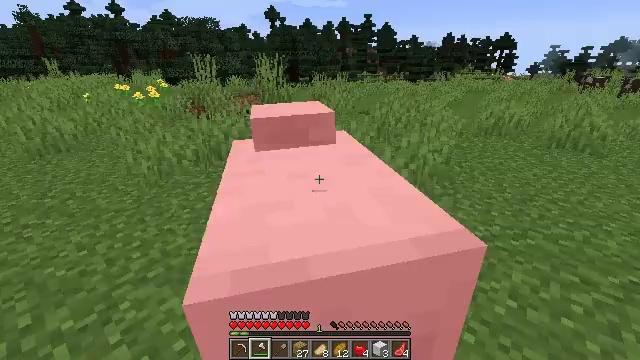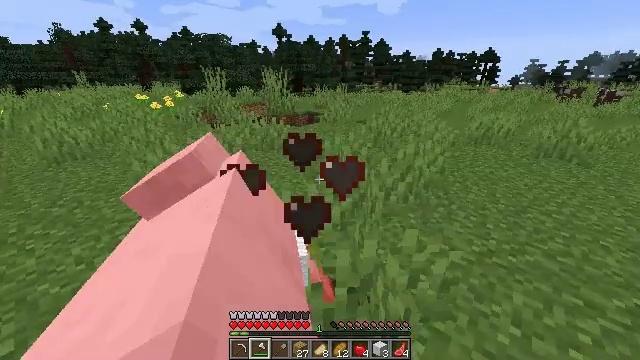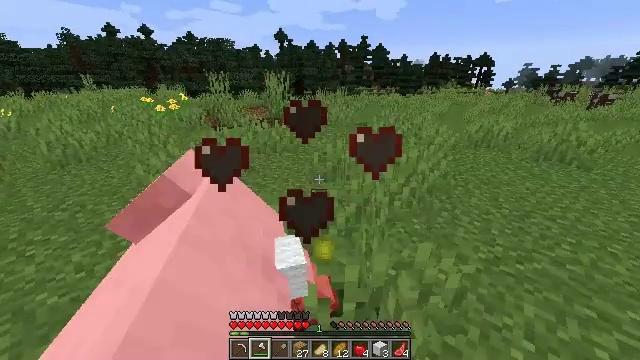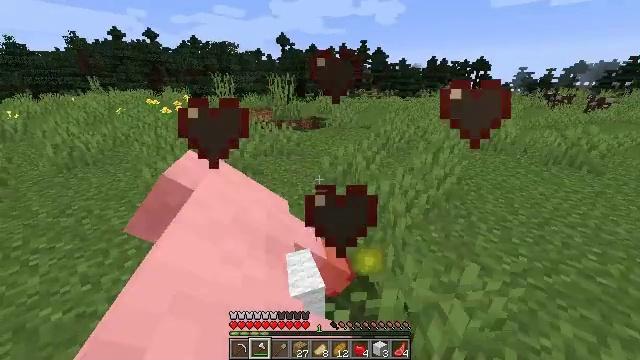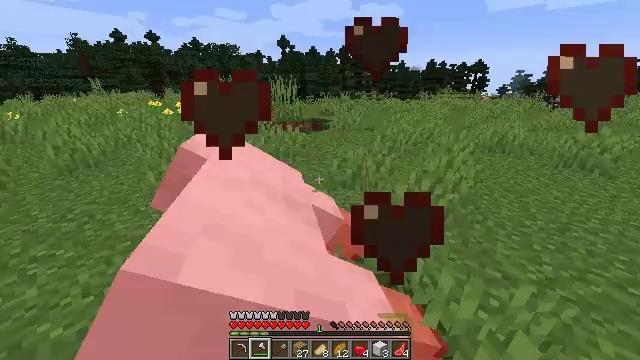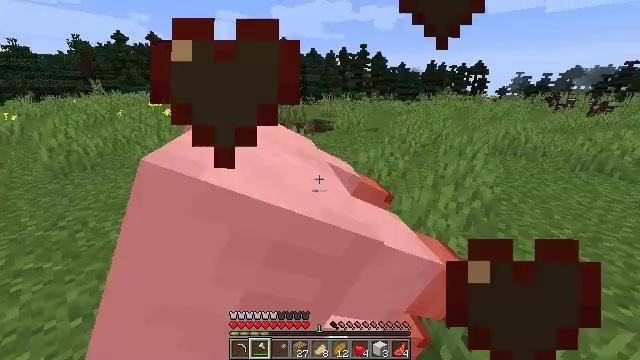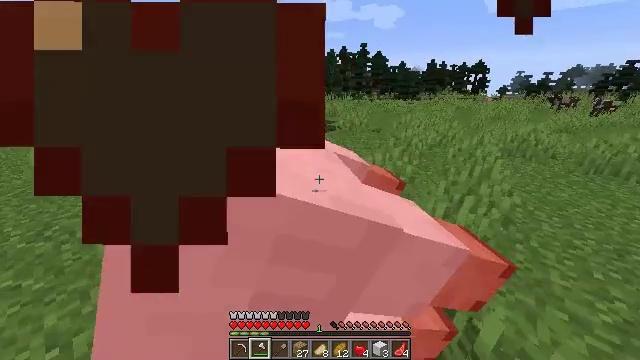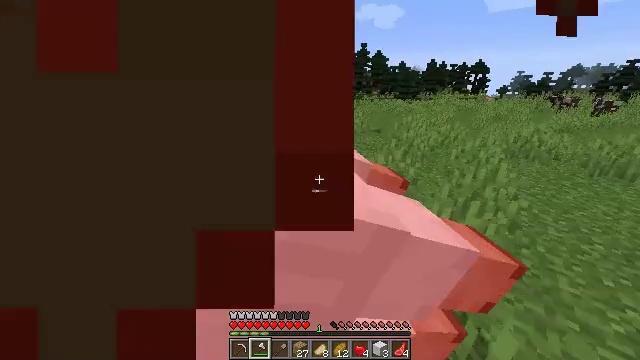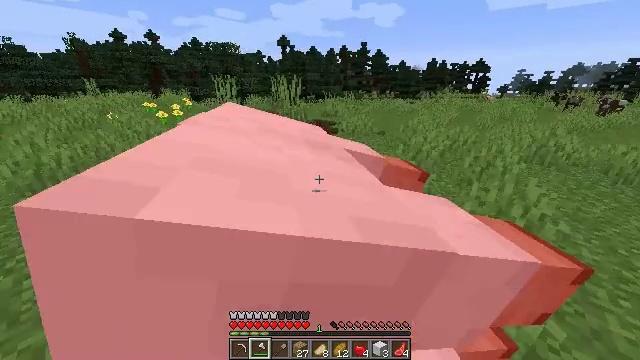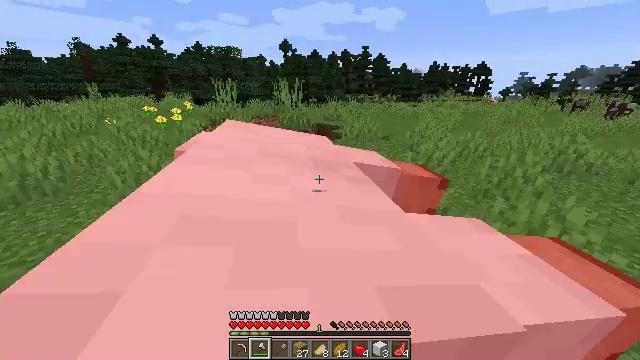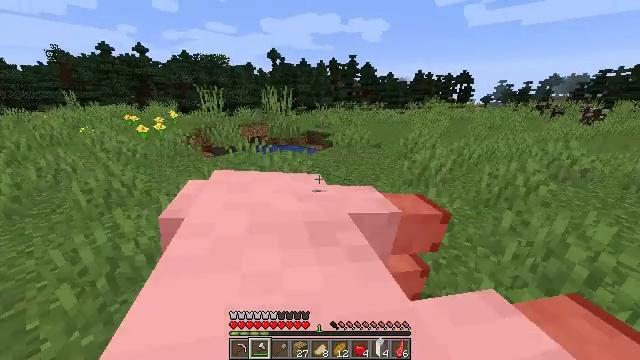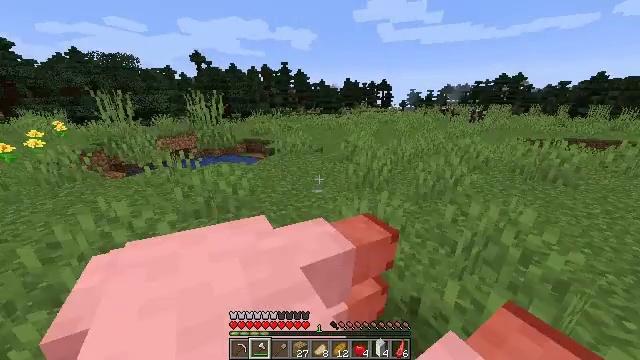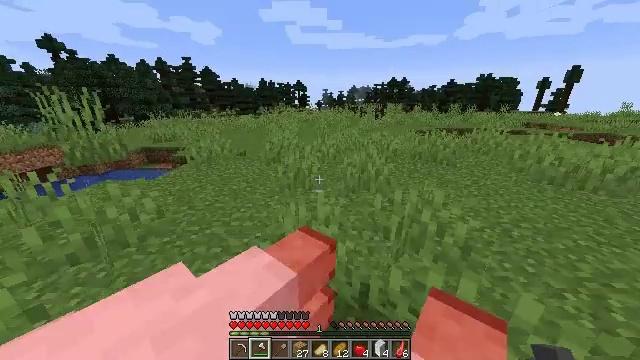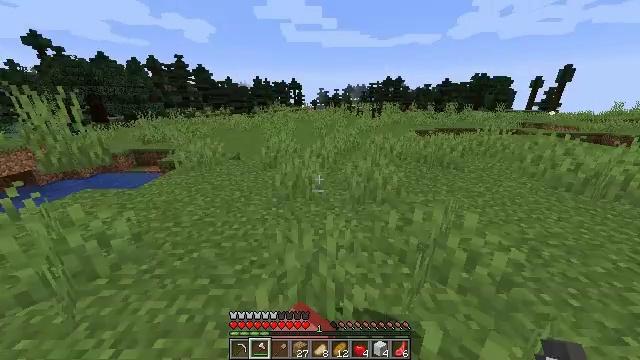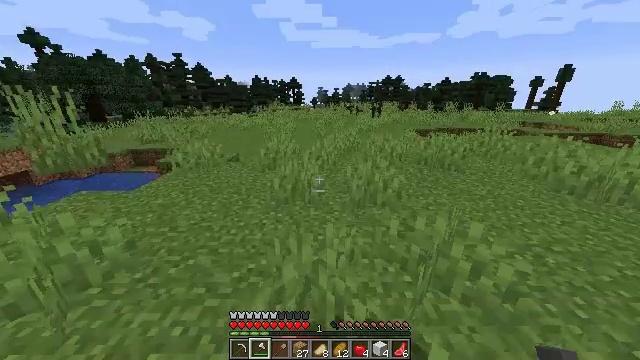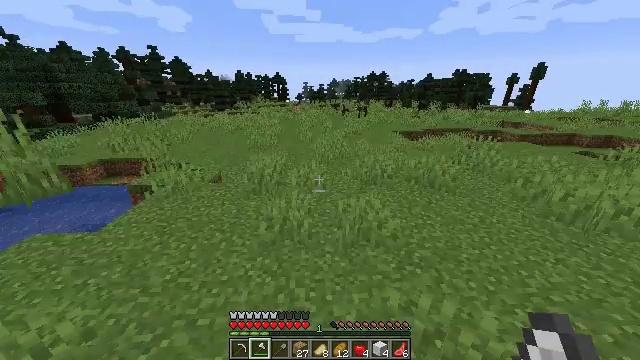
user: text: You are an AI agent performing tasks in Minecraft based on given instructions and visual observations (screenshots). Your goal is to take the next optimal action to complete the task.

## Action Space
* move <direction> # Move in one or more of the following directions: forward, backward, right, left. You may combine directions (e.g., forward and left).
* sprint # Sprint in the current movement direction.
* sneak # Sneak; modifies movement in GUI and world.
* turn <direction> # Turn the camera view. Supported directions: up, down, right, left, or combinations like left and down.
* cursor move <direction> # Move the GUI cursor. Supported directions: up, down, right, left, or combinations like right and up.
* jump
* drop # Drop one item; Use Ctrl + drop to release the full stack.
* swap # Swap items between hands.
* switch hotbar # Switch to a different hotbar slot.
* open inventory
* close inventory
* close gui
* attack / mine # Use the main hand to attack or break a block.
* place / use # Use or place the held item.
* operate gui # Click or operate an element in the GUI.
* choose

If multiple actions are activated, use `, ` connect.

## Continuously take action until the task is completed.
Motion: motion action
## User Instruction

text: Combat the cow.
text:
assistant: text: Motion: move forward and move left, sprint
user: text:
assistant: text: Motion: move forward and move left, sprint
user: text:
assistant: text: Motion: move forward and move left, sprint
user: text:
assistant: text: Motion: move forward and move left, sprint
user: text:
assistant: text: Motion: move forward, sprint
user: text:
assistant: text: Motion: move forward, sprint
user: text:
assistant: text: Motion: move forward, sprint
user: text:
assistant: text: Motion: move forward, sprint
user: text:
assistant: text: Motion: move forward, sprint
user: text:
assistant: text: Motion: move forward, sprint, turn right and up
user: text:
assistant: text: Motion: move forward, sprint, turn right and up
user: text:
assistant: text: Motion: move forward, sprint, turn right
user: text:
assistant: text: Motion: move forward, sprint, turn right
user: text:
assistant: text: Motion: move forward, sprint, jump
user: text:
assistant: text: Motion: move forward, sprint, turn right and down, jump
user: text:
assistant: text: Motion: move forward, sprint, turn right, jump
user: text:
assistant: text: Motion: move forward, sprint, jump
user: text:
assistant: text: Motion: move forward, sprint, jump
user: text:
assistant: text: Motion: move forward, sprint, turn right, jump
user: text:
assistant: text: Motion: move forward, sprint, turn right, jump
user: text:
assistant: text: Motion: move forward, sprint, jump
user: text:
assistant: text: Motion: move forward, sprint, jump
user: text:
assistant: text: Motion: move forward, sprint, jump
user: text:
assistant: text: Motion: move forward, sprint, jump
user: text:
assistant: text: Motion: move forward, sprint, jump
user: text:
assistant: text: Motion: move forward, sprint, jump
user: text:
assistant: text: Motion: move forward, sprint, turn left and up, jump
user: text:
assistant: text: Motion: move forward, sprint, turn left and up, jump
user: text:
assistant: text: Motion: move forward, sprint, jump
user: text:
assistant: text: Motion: move forward, sprint, jump